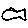
Label: fish